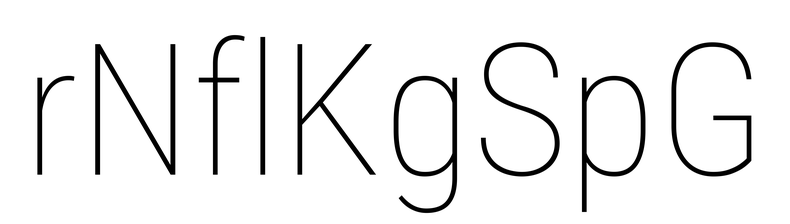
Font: Roboto_Condensed_Thin